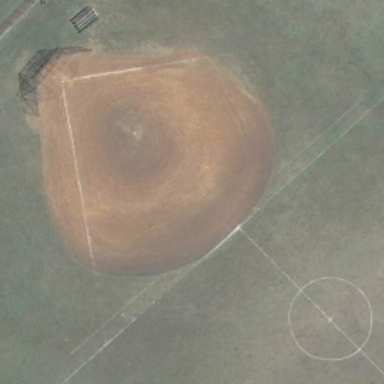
This is an old baseball diamond .